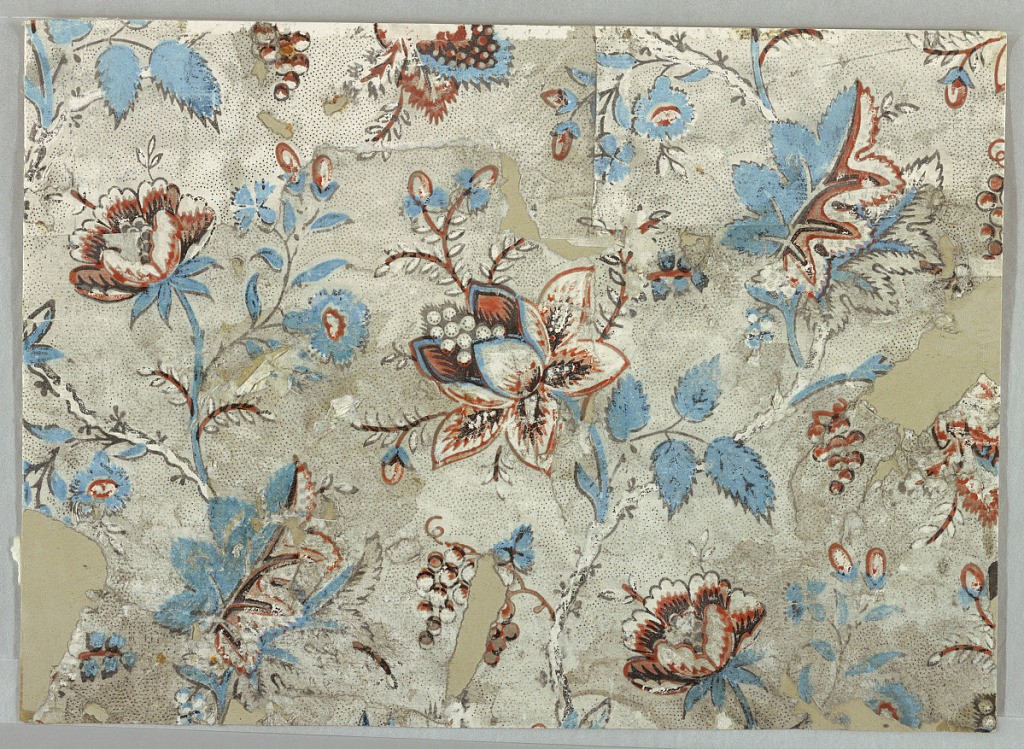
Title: Sidewall - fragment
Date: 1760–70
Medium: Block-printed and stencilled on handmade paper
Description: Horizontal rectangle. Black dotted field, with Indian type of design similar to a "tree of Life" pattern of foliage and flowers. Printed in black and red, stencilled in blue.